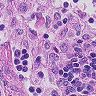
Metastatic tissue present: no